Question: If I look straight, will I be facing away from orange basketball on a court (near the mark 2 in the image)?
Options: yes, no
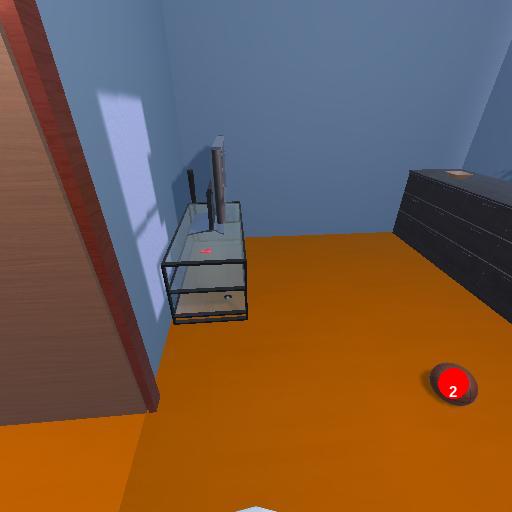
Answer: yes